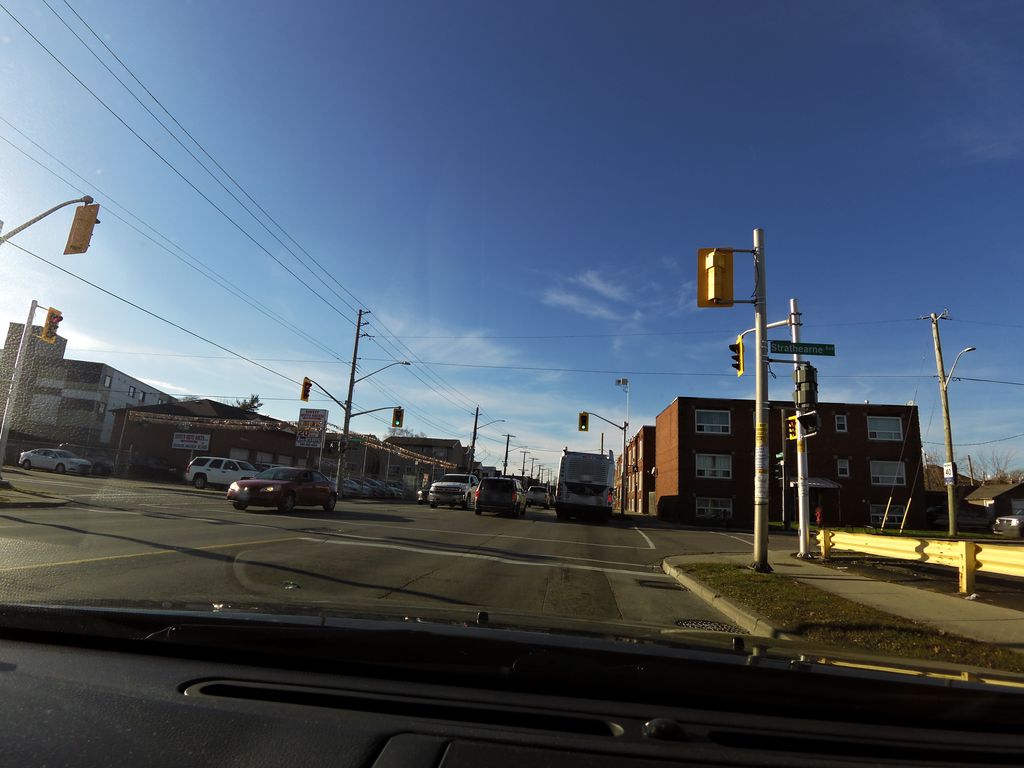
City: hamilton